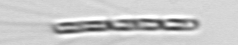
Label: Chaetoceros_subtilis